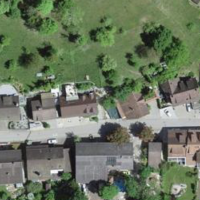
EUNIS habitat code: 54
Species observed at this site:
Fraxinus excelsior
Lapsana communis
Carpinus betulus
Chelidonium majus
Galeopsis tetrahit
Cornus sanguinea